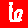
Digit: 6